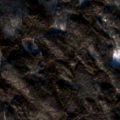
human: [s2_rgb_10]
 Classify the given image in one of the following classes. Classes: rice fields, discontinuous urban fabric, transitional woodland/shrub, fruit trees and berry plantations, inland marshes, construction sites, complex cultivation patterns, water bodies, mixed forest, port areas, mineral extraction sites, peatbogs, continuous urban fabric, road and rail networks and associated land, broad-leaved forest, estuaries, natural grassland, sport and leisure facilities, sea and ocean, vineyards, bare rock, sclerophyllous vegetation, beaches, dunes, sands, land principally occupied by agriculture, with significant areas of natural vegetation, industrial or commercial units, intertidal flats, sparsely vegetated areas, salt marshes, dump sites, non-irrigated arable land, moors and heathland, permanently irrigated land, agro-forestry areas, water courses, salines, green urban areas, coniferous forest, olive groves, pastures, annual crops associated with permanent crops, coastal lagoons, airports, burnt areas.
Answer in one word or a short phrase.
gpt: coniferous forest, mixed forest